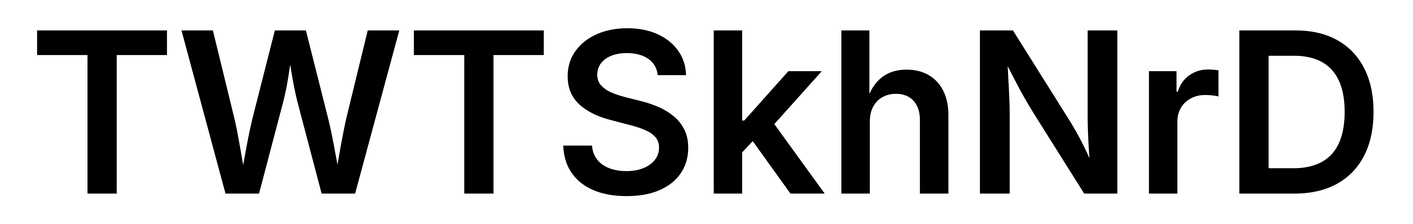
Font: Inter_SemiBold